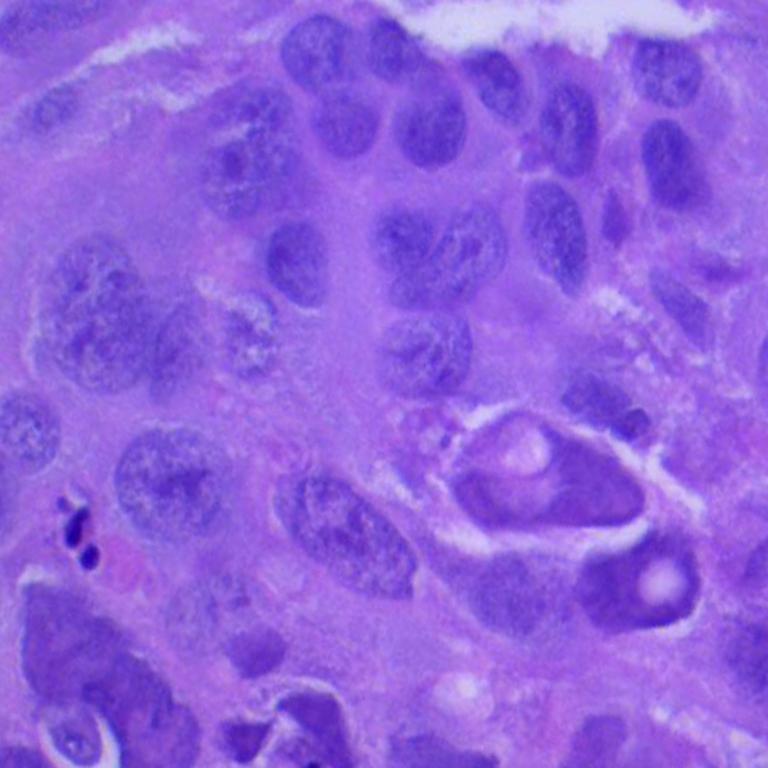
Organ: lung
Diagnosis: squamous carcinomas